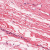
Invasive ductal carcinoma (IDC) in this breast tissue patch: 0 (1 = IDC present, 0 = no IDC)